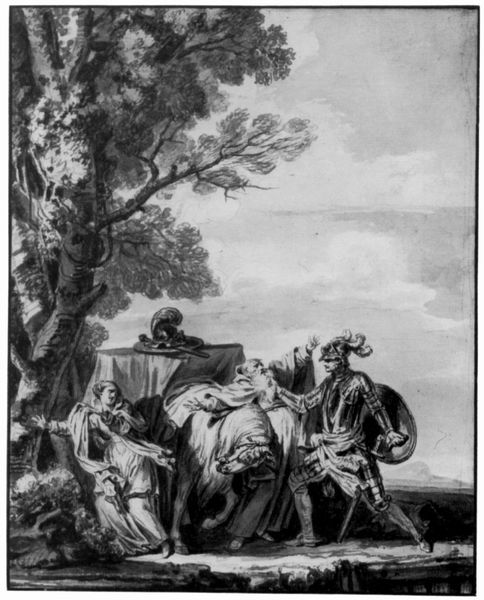
Titel: Illustration zu "Orlando Furioso"
Künstler: Jean Baptiste Greuze
Standort: Frankfurt (am Main)
Institution: Das Städel, Städelsches Kunstinstitut und Städtische Galerie
Schlagwörter: angriff, baum, berg, blätter, feder, gott, held, himmel, kampf, laub, mann, schatten, weiß, wolken, frauen, landschaft, menschen, äste, bewegung, frau, geste, grau, hut, kleid, licht, männer, profil, schwarz, szene, tisch, zeichnung, ausblick, schal, weg, wolke, hochformat, alt, bart, hose, barock, entsetzen, falten, federn, stein, ast, erde, horizont, stamm, weite, wind, brücke, gewand, pose, gewänder, kind, klassizismus, blatt, bühne, wald, pferd, pferde, beine, federbusch, hufe, zügel, füße, papier, alter mann, transport, graphik, kutsche, ladung, wagen, wehr, angst, staffage, soldaten, knie, klippe, flucht, schild, alter, antike, greis, moses, abgrund, druck, druckgraphik, radierung, stich, illustration, raub, schwert, säbel, waffen, überfall, soldat, waffe, dynamik, tumult, helm, schritt, ritter, rüstung, rom, bedrohung, helme, hubi, gut, geäst, dramatisch, rinde, krieger, mönch, verneigen, helmbusch, antrag, kupferstich, gespann, klassik, drama, bedrohen, rettung, zelt, federhelm, drohen, wallend, menschens, befreiung, ausfallschritt, soldare, vehemenz, schwarzweissbaum, hoher baum, schwrz weiß